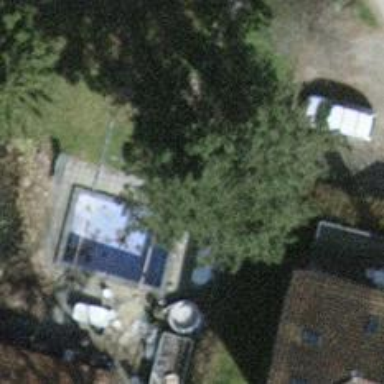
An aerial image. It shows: Swimming pool located in leisure land.